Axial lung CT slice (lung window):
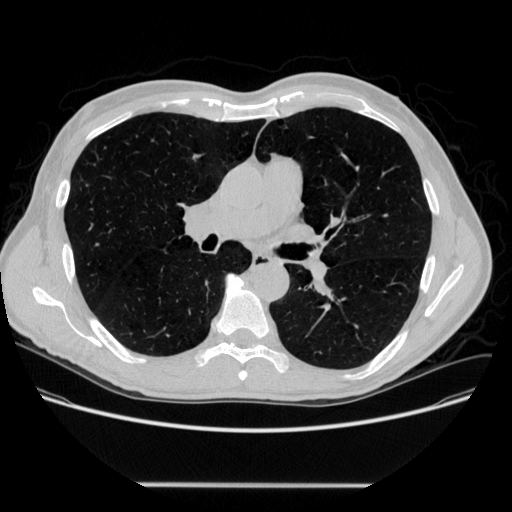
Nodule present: no